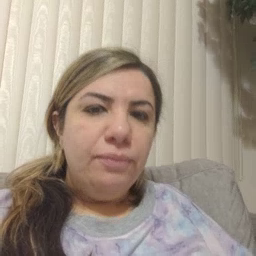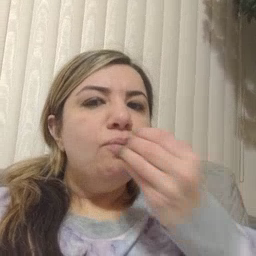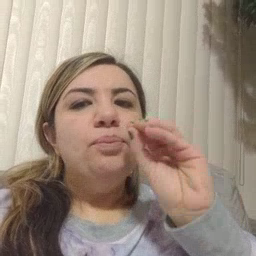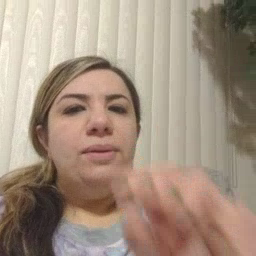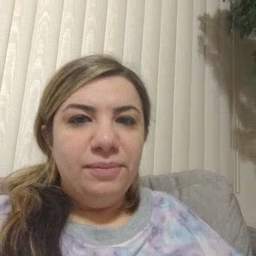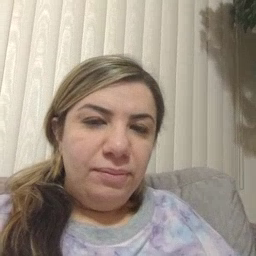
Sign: kiss